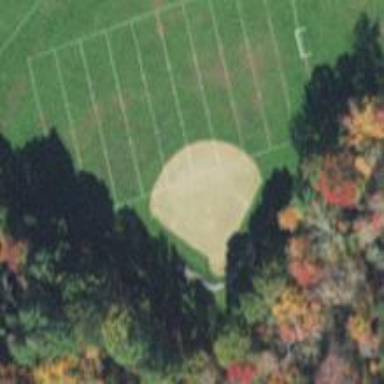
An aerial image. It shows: Baseball pitch for leisure land.